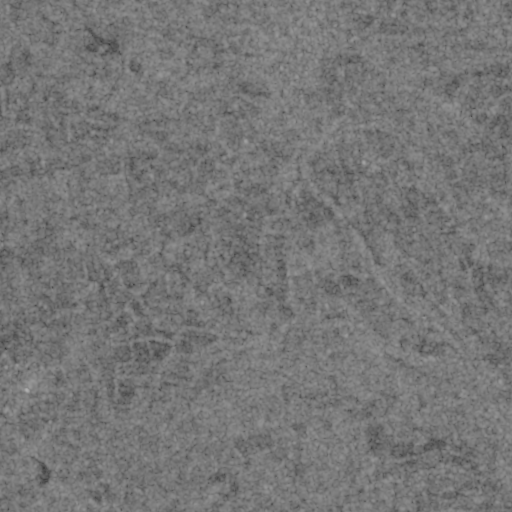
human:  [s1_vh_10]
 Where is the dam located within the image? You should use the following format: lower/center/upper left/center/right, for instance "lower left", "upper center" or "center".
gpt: The dam is located in the upper left of the image.
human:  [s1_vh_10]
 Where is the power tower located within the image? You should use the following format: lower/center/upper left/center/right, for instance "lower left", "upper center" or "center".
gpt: The power tower is located in the lower of the image.
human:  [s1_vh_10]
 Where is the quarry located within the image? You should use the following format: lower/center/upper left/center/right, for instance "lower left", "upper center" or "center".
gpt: There is no quarry in the image.

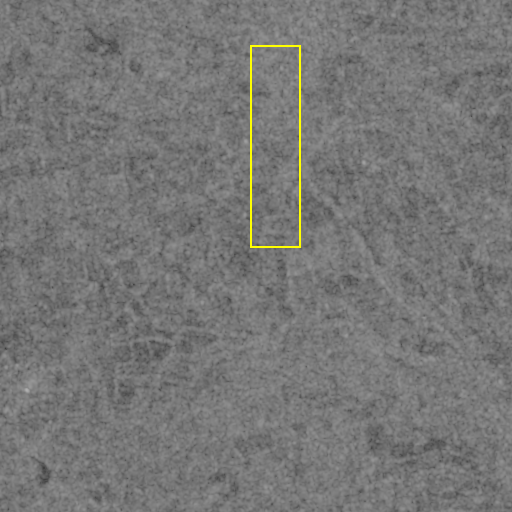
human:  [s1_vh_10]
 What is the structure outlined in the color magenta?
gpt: There is no magenta outline.
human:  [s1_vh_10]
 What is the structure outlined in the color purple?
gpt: There is no structure outlined in purple.